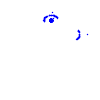
Particle: pion